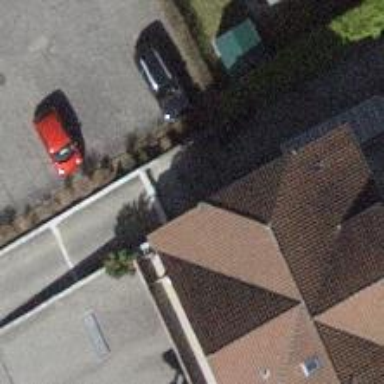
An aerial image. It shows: Parking entrance.